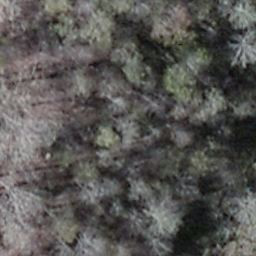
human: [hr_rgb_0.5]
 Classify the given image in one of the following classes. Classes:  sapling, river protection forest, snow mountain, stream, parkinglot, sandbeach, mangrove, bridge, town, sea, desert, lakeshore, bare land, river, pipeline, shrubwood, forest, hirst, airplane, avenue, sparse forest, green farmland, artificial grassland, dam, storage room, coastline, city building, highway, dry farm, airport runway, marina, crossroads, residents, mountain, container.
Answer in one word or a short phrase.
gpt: shrubwood